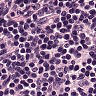
Metastatic tissue present: no